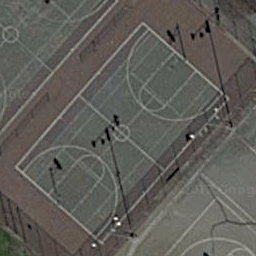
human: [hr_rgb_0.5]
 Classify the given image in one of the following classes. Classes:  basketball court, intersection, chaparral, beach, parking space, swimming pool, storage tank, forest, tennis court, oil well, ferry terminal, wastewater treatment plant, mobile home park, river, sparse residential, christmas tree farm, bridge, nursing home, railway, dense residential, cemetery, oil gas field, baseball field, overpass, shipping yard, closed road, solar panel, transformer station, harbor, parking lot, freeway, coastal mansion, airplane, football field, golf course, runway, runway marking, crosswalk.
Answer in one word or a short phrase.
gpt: basketball court